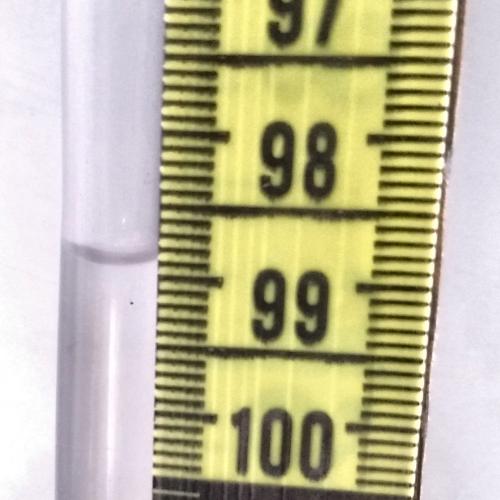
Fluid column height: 98.9 cm